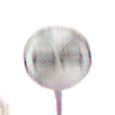
Verkehrszeichen: EndeUeberholverbot
Umgebung: Outdoor, Nature
Tageszeit: Midday
Wetter: Overcast
Licht: Natural
Jahreszeit: NotSpecified
Kontrast: LowContrast